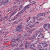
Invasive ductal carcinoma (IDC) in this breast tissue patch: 1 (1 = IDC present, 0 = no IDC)